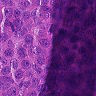
Metastatic tissue present: yes